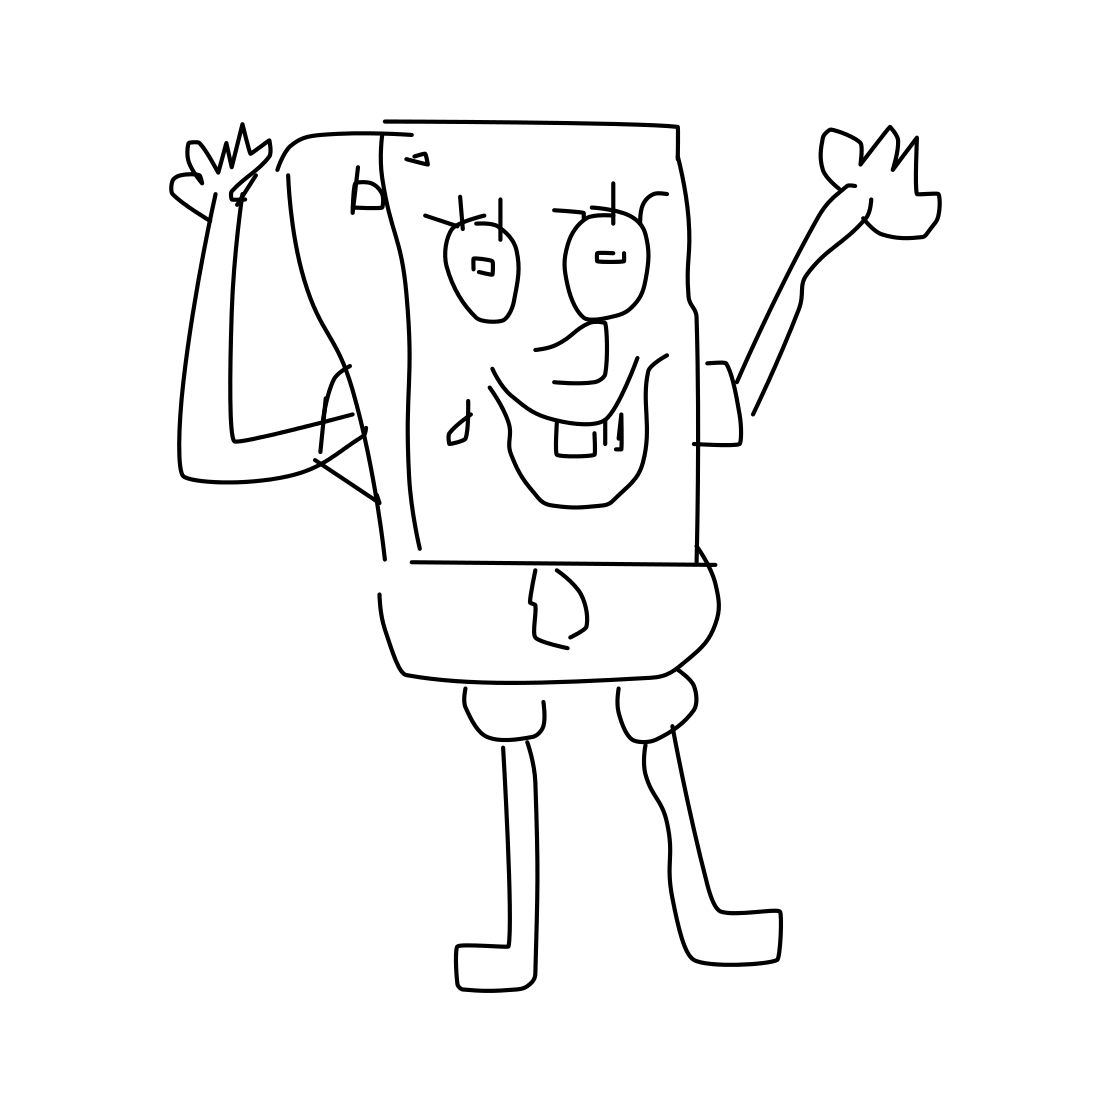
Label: sponge bob